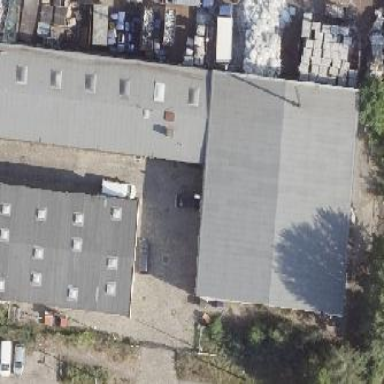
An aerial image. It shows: Commercial building.